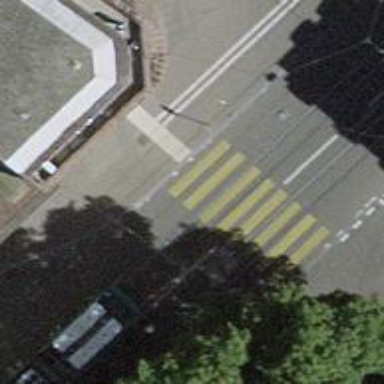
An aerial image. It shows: Marked zebra crossing with visible markings.